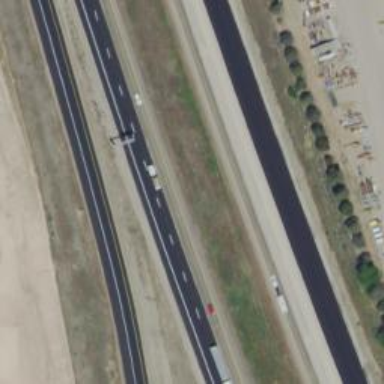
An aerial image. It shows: Asphalt motorway.